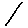
Label: line